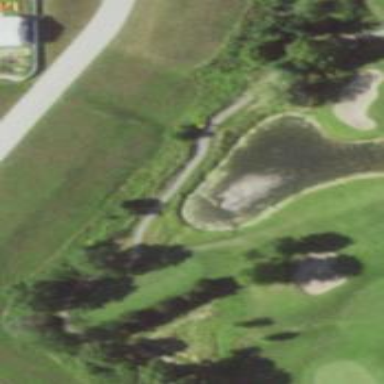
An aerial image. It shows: Water hazard in golf course. The hazard is natural water feature.